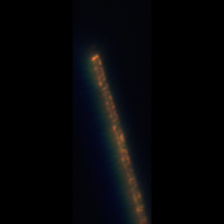
Taxon: Leptocylindrus
Group: Diatoms